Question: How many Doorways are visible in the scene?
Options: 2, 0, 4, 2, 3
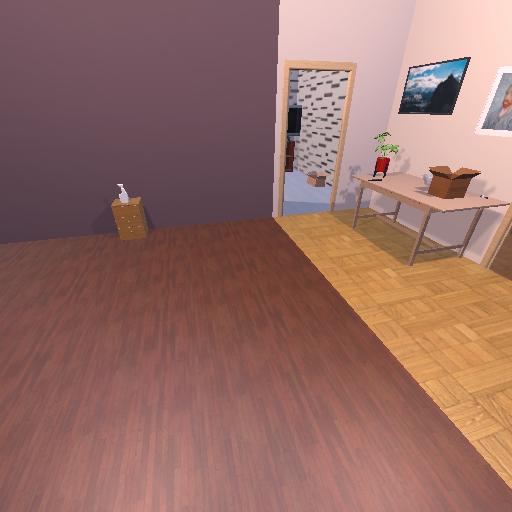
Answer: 2